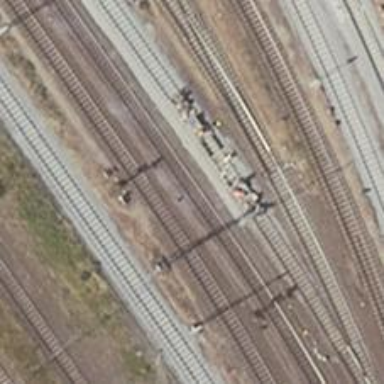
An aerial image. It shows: Electrified rail siding with contact line.